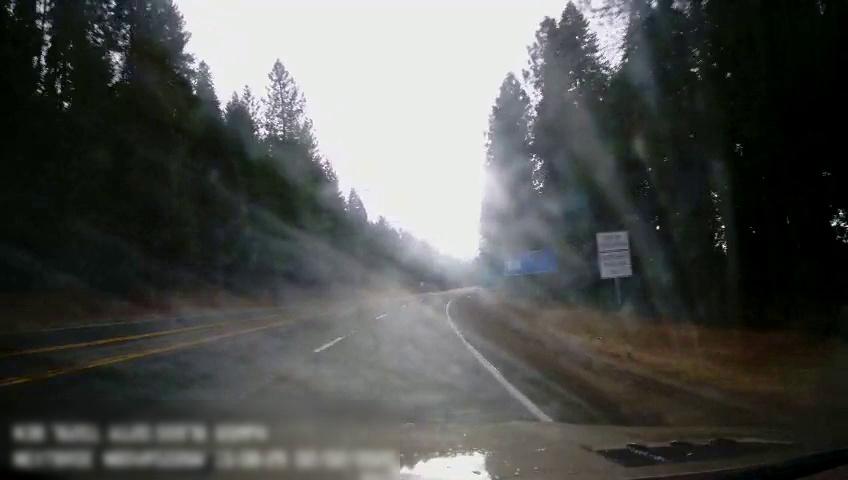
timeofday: Day
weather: Cloudy
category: Drivable Space
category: Lanes | Current Lane
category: Lanes | Current Lane
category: Lanes | Alternate Lane